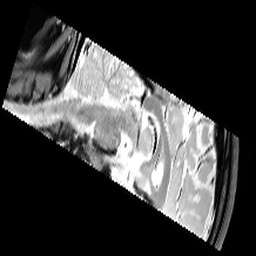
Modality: PDw
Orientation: sagittal
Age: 22
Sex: female
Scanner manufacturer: siemens
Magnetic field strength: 3 T
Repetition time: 6.49 s
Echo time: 0.016 s